Question:  I am using one dll in my application for including the functionality provided by that dll . This dll i am getting after installing one msi .
But in my application i have a requirement like if the user has not installed that msi then we have to show one warning message(e.g msi has not installed , code for this i have implemented in the main() of my application ) and have to exit from the application .
But the problem is if the user has not installed the msi , then while launching the application itself its showing one error message since its not able to get the dll and this time control not even coming to my main() where i have written the code for this msi checking (through registry entry).
Is there any efficient way to resolve this issue ..
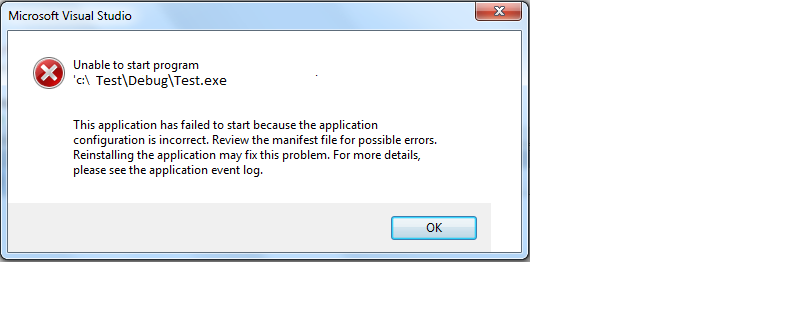
Answer: Consider delay-loading the DLL (Project -> Options -> Advanced Linker).
This will allow your app to load when the DLL is missing.